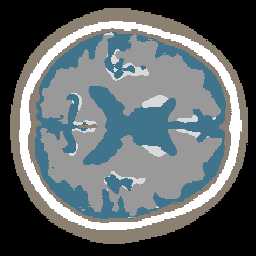
Label: no_lesion